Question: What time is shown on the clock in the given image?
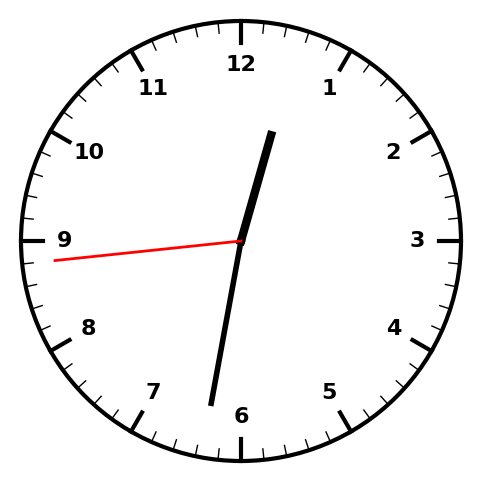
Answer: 12:31:44